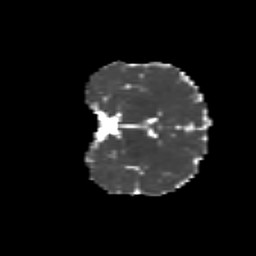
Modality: MD
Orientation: coronal
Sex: female
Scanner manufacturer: siemens
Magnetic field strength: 3 T
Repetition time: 5 s
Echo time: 0.071 s